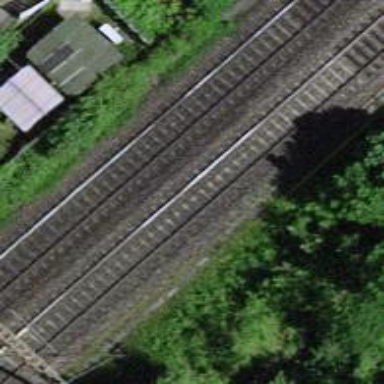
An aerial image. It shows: Bridge with electrified rail tracks and contact line.